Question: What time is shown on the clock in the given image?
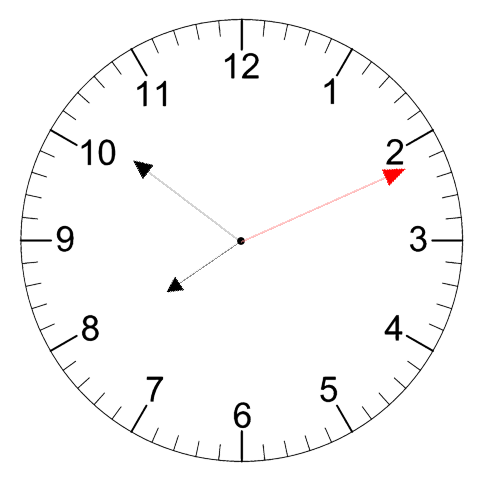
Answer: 07:51:11